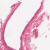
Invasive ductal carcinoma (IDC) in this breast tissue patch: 0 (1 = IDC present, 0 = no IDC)